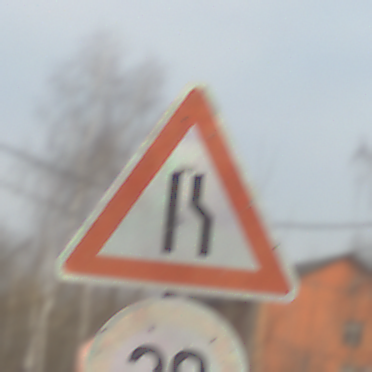
Verkehrszeichen: EinseitigVerengteFahrbahnRechts
Zusatzzeichen unten: Geschwindigkeit20
Umgebung: Outdoor, Nature
Tageszeit: MorningAfternoon
Wetter: PartlyCloudy
Licht: Natural
Jahreszeit: Winter
Kontrast: MediumContrast